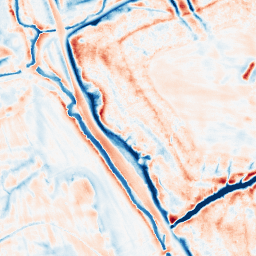
Category: edge_preserving
Decomposition family: bilateral
Decomposition parameters: d: 21
sigma_color: 50
sigma_space: 100
Upsampling method: sinc_blackman
Upsampling parameters: scale: 2
kernel_size: 16
Upsampling scale: 2